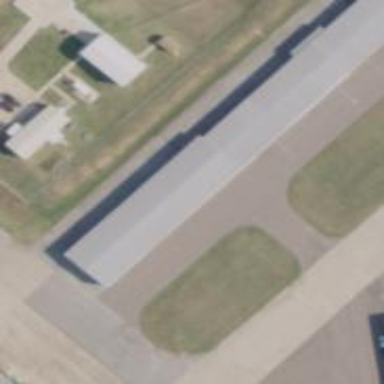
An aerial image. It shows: Hangar building at the airport.